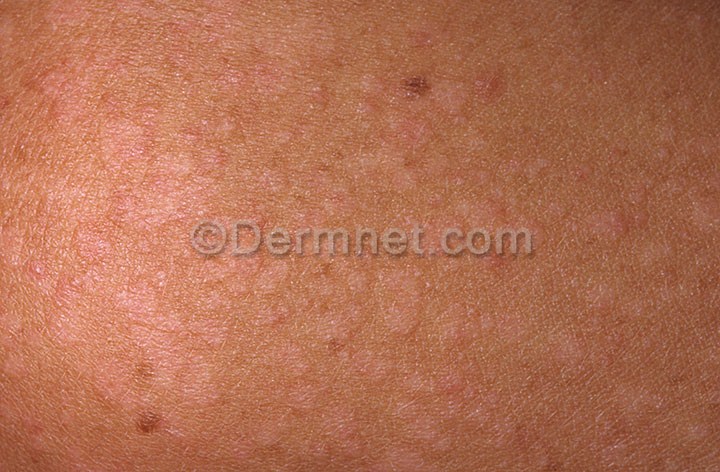
Disease: Tinea Ringworm Candidiasis and other Fungal Infections